Interaction volume radius: 10 \u00c5
Interaction volume height: 45 \u00c5
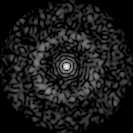
Disorder parameter: 0.8268